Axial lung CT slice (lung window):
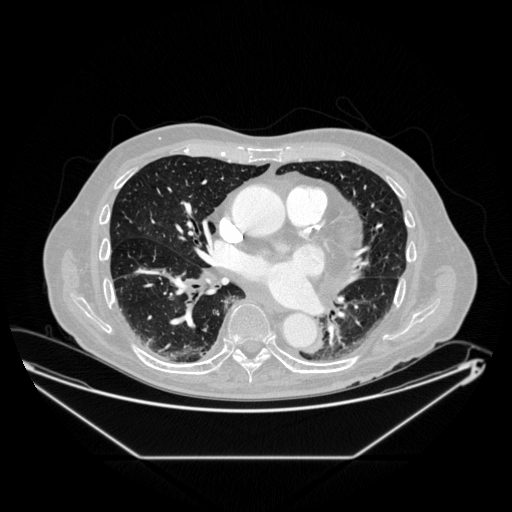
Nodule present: no